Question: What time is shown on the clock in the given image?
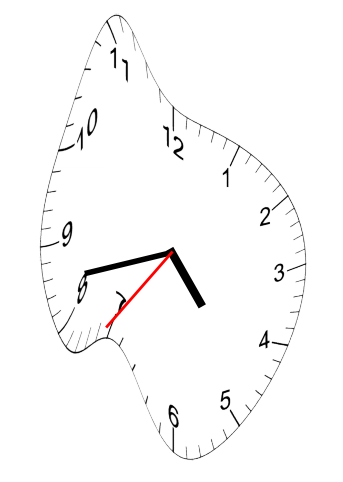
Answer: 04:42:36